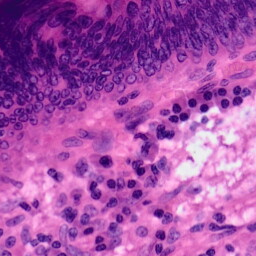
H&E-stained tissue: Colon